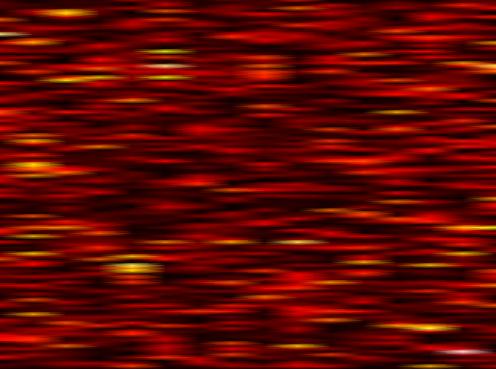
Label: UFMC